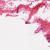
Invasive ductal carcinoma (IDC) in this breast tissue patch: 0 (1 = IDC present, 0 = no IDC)